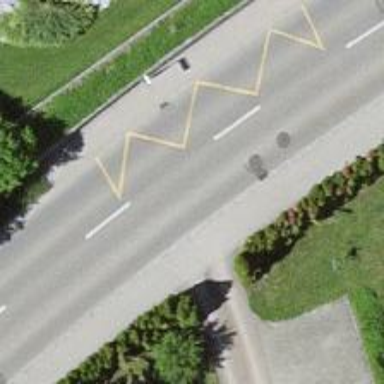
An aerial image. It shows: Bus stop equipped with public transport stop position.